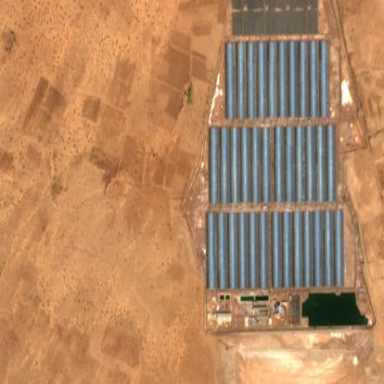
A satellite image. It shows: Wall surrounds solar power plant.